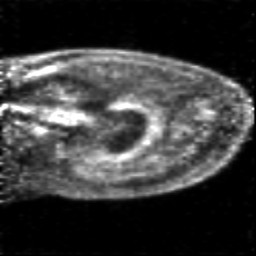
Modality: PET
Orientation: sagittal
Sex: female
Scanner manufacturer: siemens